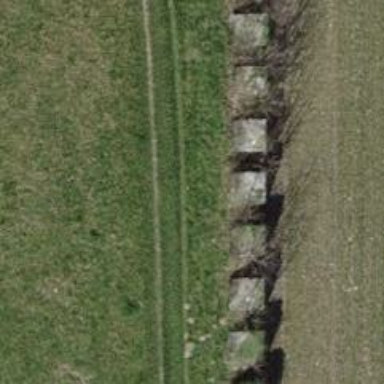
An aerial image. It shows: Block barrier.